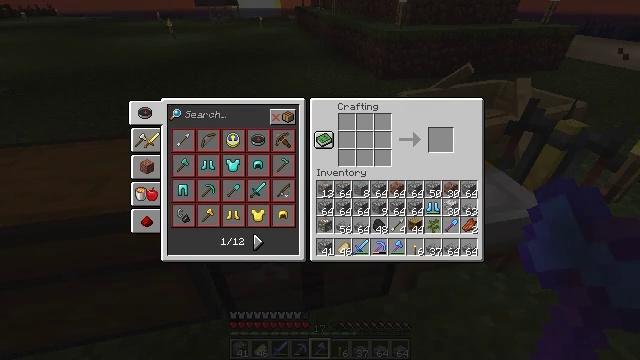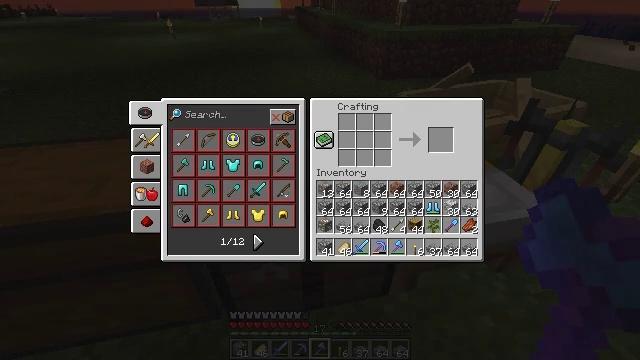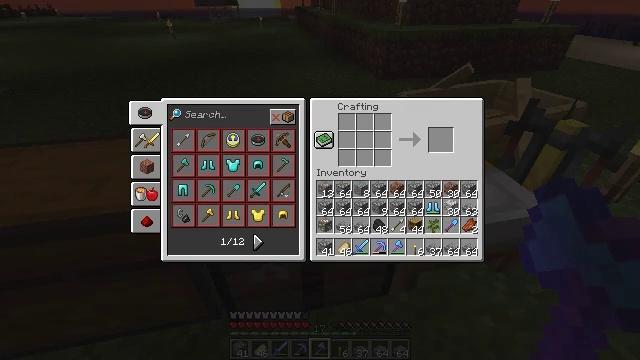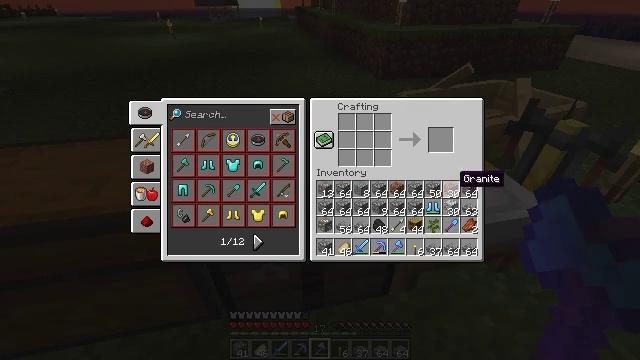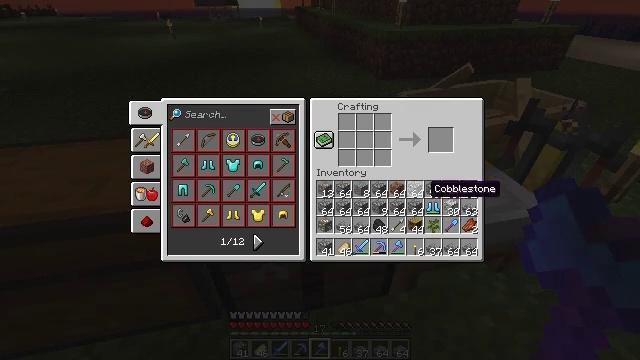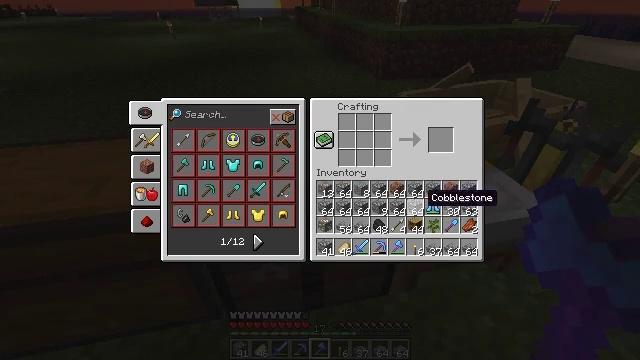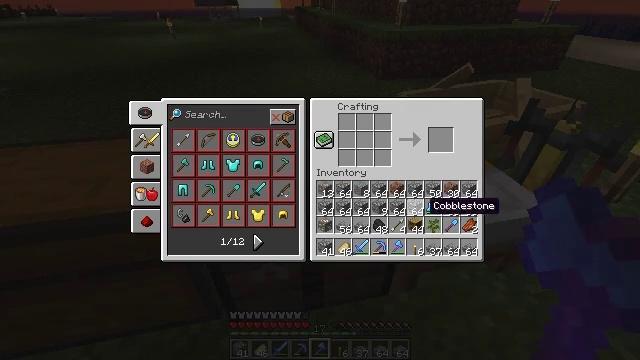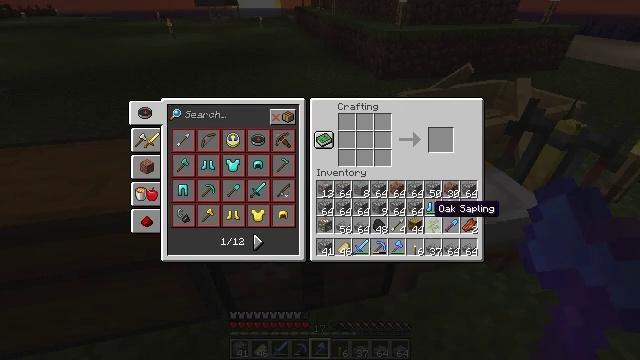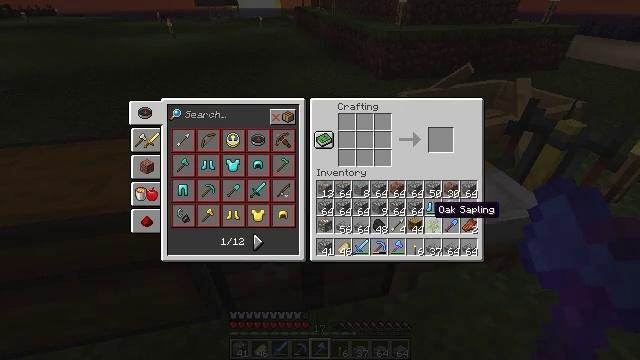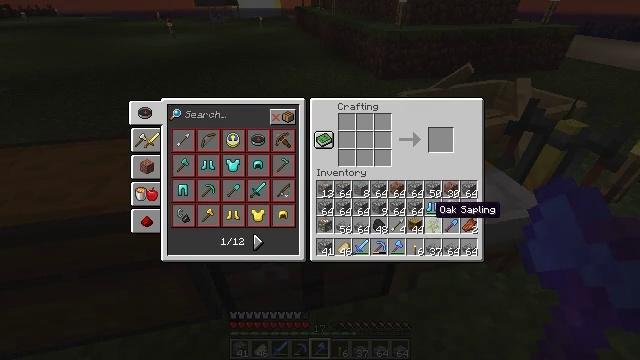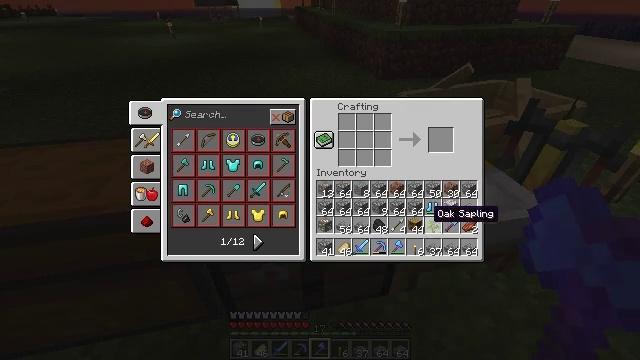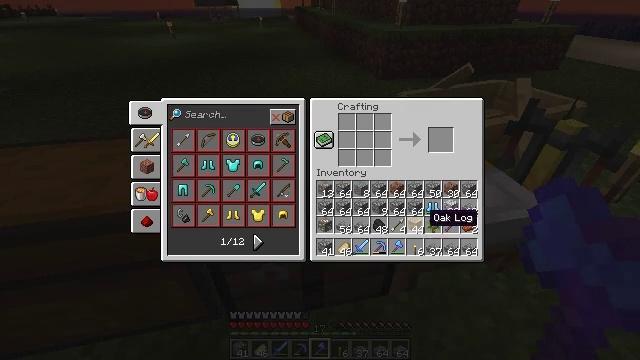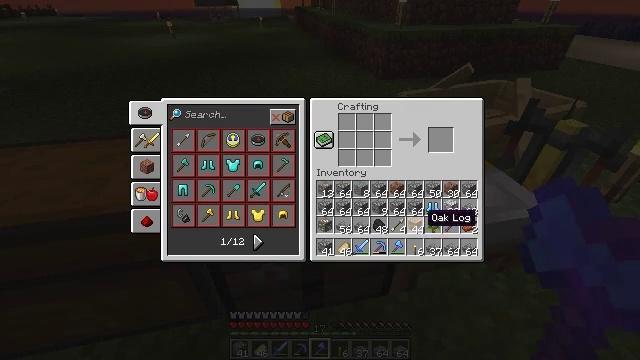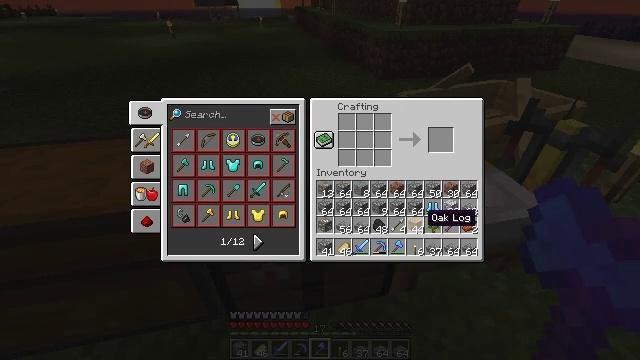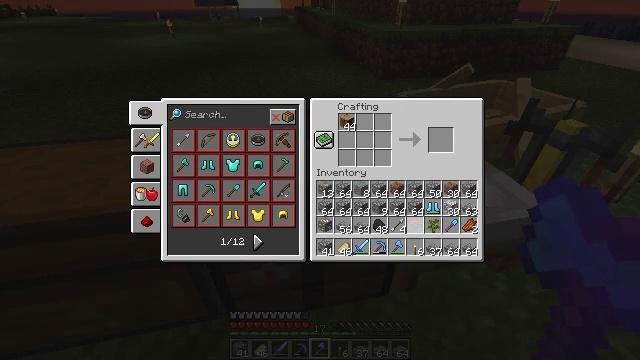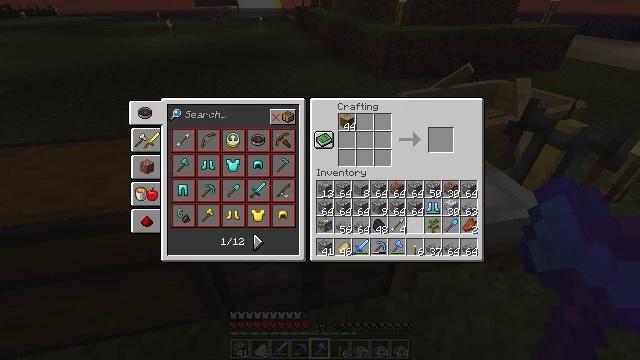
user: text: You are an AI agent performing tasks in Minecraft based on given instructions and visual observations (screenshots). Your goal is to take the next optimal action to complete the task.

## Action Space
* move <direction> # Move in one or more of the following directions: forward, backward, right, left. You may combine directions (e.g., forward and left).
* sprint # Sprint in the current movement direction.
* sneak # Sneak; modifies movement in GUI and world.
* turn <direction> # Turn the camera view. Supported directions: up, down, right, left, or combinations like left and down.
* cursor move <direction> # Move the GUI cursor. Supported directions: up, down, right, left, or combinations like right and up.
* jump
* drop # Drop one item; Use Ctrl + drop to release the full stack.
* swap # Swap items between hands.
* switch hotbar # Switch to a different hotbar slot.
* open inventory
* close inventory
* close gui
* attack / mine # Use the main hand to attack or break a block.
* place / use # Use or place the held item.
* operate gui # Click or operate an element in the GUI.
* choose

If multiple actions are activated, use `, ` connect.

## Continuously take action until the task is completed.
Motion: motion action
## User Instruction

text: Create oak planks using an oak log.
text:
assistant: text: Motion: sneak
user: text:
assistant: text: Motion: sneak
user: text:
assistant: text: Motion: sneak, cursor move left
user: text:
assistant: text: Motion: sneak, cursor move left and down
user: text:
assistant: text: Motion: sneak, cursor move down
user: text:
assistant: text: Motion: sneak, cursor move down
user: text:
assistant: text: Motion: sneak
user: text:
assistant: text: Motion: sneak
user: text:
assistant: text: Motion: sneak
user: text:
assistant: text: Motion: sneak
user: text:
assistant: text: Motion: sneak
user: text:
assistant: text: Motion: sneak
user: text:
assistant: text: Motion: sneak
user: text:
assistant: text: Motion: sneak, operate gui
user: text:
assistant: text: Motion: sneak, operate gui
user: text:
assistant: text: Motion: sneak
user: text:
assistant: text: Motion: sneak
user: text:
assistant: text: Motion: sneak
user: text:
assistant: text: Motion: sneak
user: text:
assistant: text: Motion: sneak
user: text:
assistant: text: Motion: sneak
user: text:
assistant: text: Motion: sneak, cursor move right
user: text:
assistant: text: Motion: sneak, cursor move right
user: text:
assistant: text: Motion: cursor move right
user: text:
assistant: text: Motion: cursor move right
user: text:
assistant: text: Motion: cursor move right
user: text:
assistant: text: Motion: no_op
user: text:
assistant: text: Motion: no_op
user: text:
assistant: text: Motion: no_op
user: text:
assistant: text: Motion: no_op